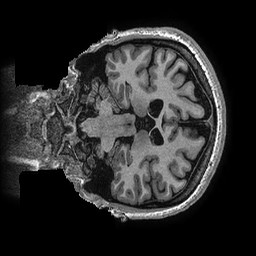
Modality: T1w
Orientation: coronal
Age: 25
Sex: female
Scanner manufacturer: ge
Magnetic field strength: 3 T
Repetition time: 0.006952 s
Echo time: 0.00292 s